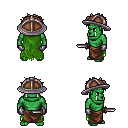
a pixel art fantasy rpg character, male body template, orc, green skin, green tattered cape, robe skirt, white blonde bedhead hairstyle, chain helm, metal gloves, dagger, four views (front, back, left, right), 2x2 character sprite sheet, small pixel art, hard edges, no anti-aliasing